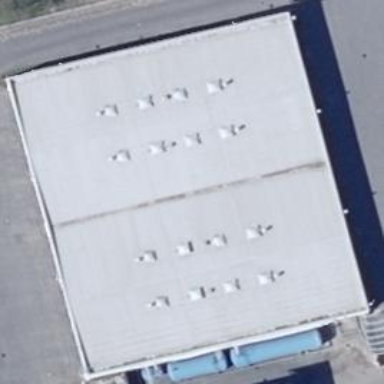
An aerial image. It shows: Group of garages.